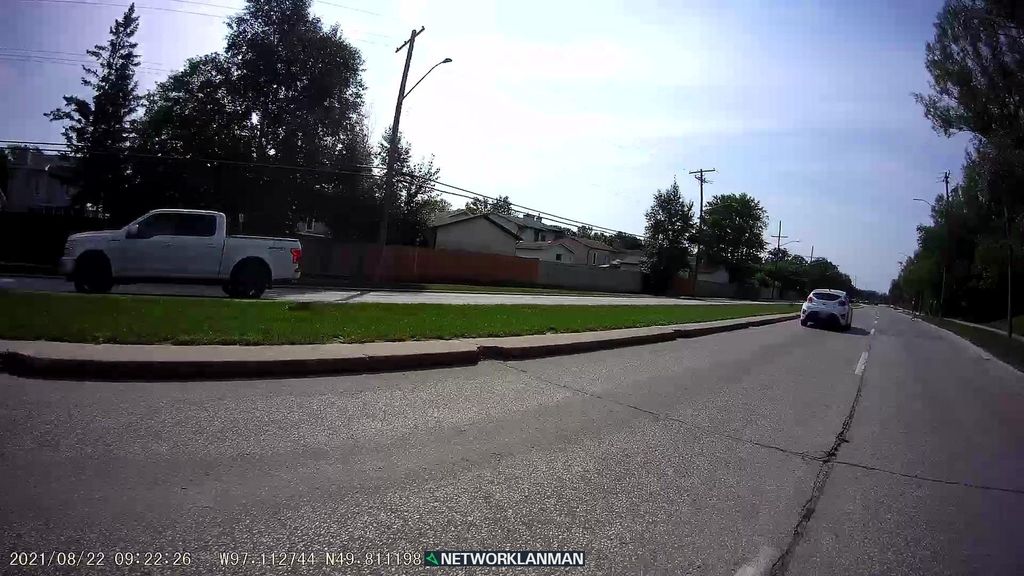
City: winnipeg